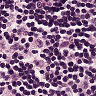
Metastatic tissue present: no